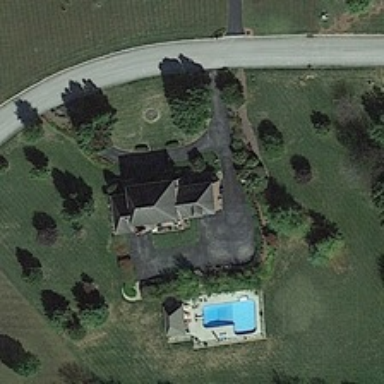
A building with a swimming pool is surrounded by some sparse green trees near a road .